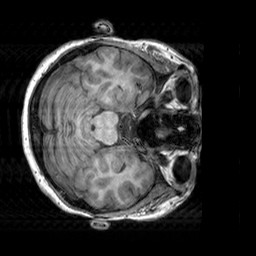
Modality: T1w
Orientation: axial
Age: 22
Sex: female
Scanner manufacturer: siemens
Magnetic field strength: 3 T
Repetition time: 2.3 s
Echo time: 0.00303 s